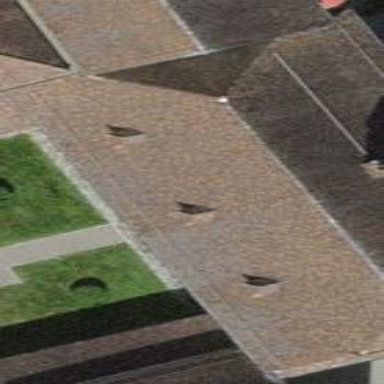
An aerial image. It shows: View of roof of building.